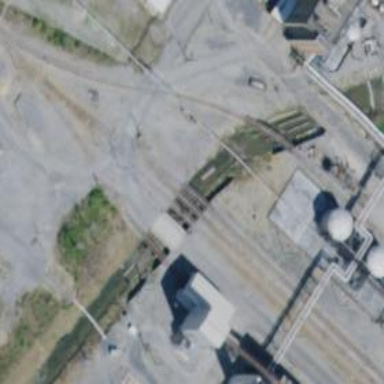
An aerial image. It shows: Railway bridge over siding rail track.